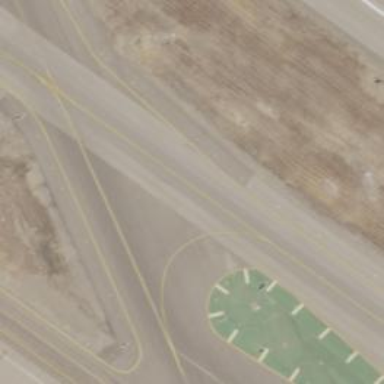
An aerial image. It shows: Image of taxiway at airport.